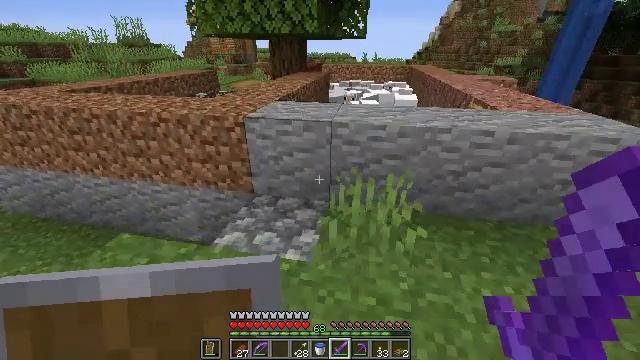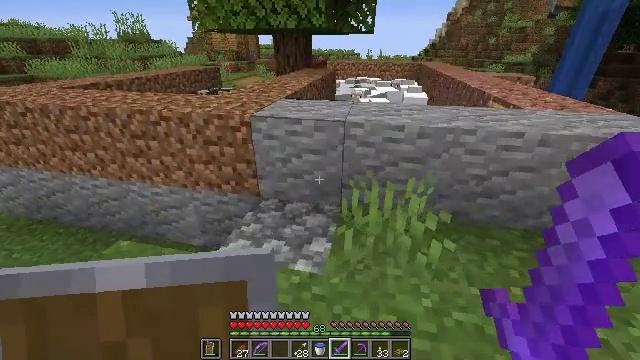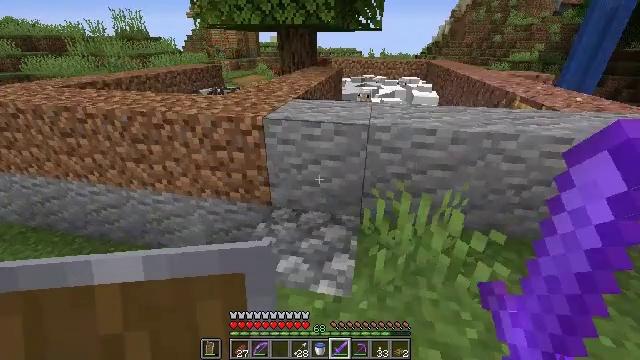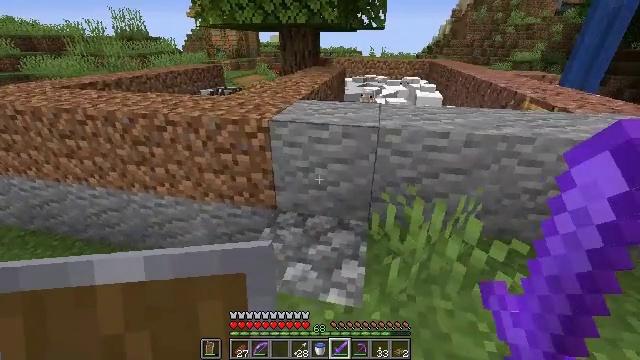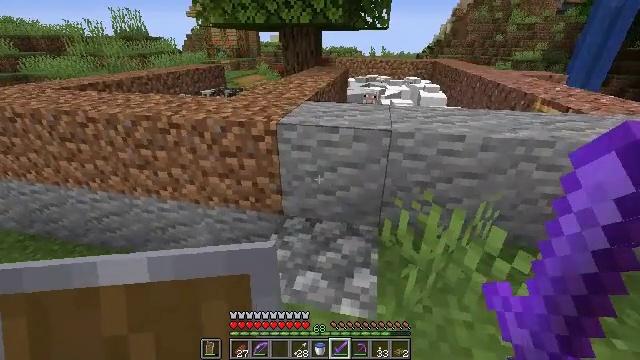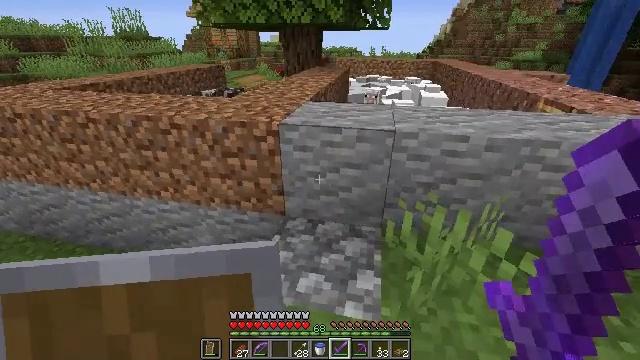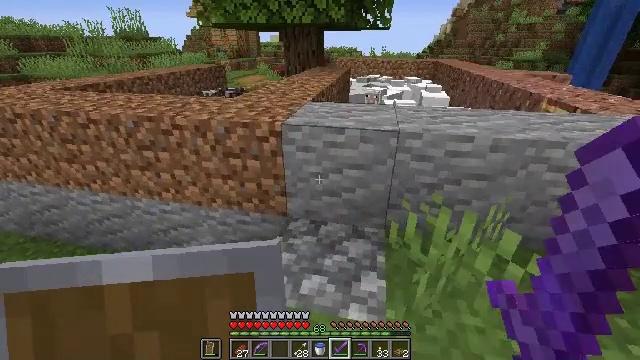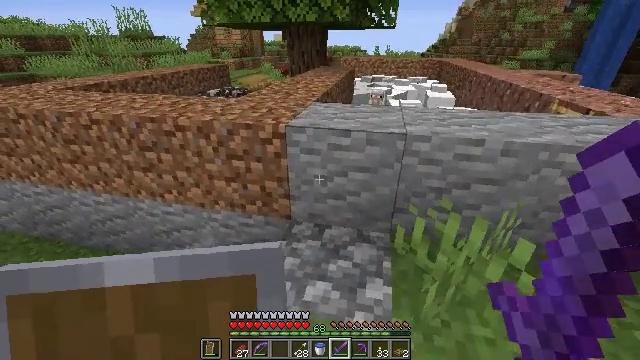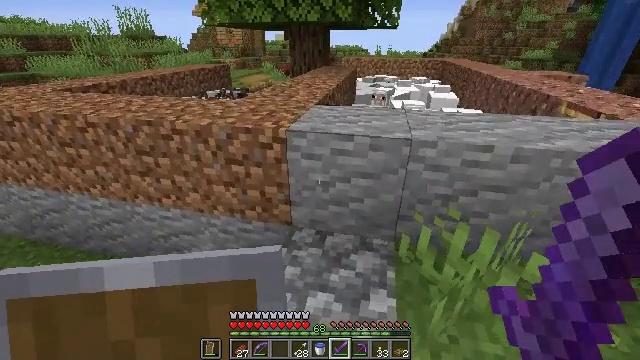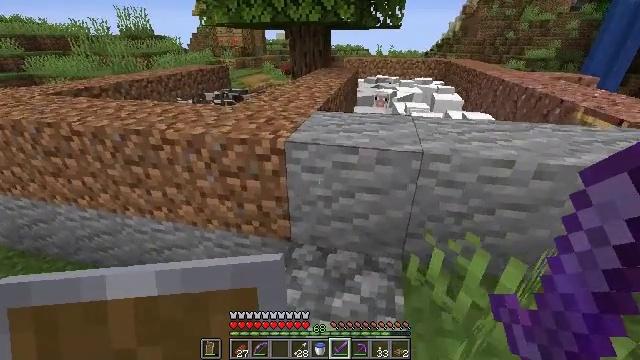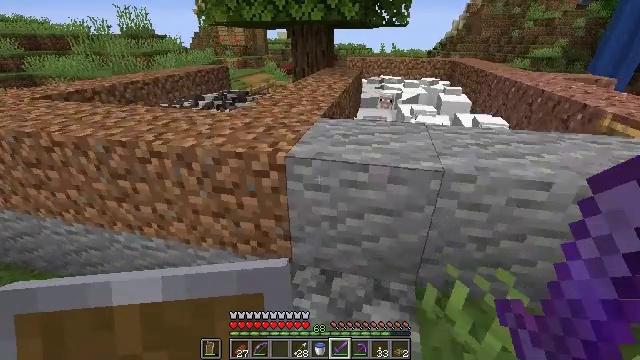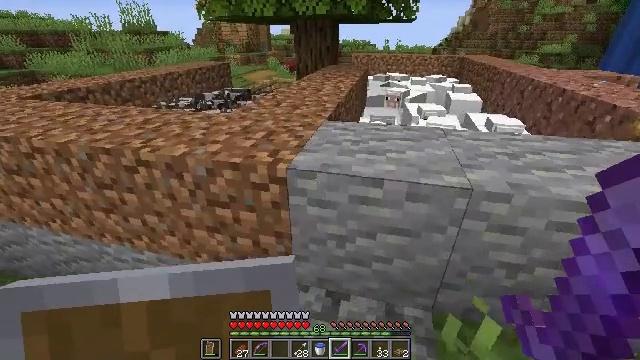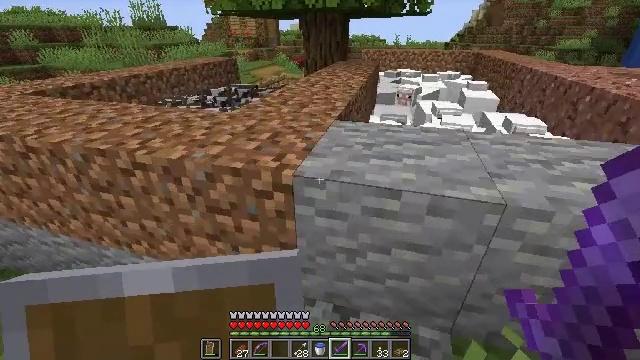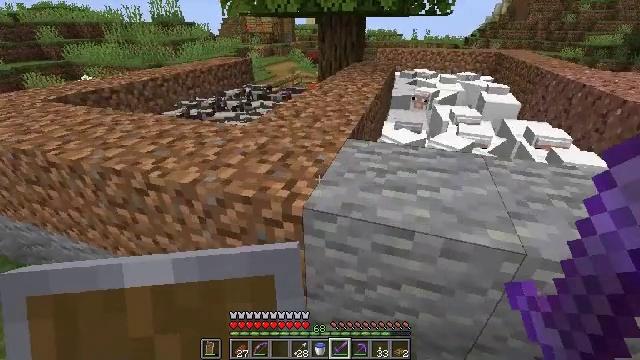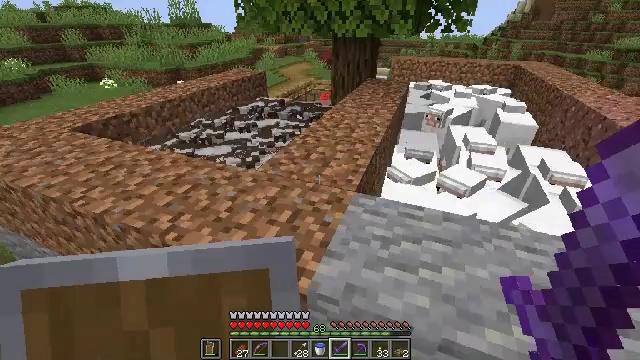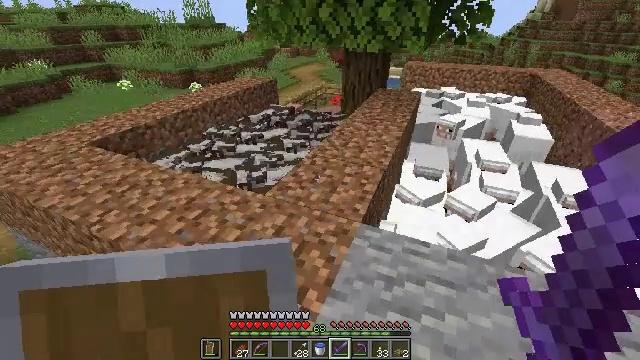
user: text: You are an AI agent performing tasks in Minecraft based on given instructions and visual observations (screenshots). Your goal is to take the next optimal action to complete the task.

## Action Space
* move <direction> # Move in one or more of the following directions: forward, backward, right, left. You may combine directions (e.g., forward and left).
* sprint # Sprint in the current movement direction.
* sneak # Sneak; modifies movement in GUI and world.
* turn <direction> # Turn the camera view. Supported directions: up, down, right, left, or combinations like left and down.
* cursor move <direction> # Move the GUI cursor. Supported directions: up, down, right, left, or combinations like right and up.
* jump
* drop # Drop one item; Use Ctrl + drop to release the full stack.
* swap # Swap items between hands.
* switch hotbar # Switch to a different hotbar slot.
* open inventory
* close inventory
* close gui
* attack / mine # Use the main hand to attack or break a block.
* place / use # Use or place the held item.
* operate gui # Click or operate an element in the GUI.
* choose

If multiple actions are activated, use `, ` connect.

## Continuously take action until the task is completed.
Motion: motion action
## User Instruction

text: Hunt a cow.
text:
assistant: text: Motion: move forward and move left
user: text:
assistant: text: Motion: move forward and move left
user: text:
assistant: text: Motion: no_op
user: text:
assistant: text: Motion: no_op
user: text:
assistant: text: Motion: no_op
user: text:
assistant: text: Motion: no_op
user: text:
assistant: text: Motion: move forward
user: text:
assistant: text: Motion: move forward
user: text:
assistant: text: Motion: move forward
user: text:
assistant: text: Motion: move forward
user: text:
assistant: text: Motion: move forward
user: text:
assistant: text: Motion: move forward, turn left
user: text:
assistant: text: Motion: move forward, turn left and down, jump
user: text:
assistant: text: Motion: move forward, turn left, jump
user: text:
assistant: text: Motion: move forward, turn left, jump
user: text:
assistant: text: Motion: move forward, turn left, jump
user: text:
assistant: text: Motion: move forward, jump
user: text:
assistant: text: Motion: move forward
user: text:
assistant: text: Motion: move forward
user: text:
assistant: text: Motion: move forward
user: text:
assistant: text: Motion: turn left
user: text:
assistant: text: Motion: turn left
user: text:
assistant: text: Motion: turn left and down
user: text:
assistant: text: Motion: turn left and down
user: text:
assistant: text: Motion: turn left and down
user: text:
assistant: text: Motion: move left, turn down
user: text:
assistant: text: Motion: move forward and move left, turn right and down
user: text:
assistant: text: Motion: move forward and move left, turn right and down
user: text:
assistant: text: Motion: move forward and move left, turn right and down
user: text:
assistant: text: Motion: move forward and move left